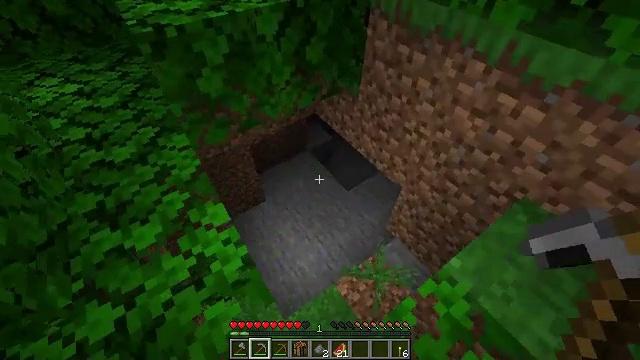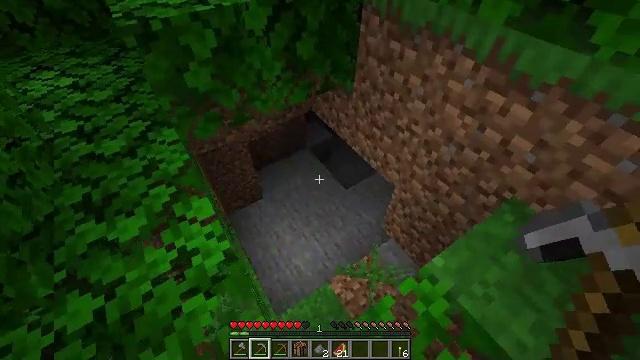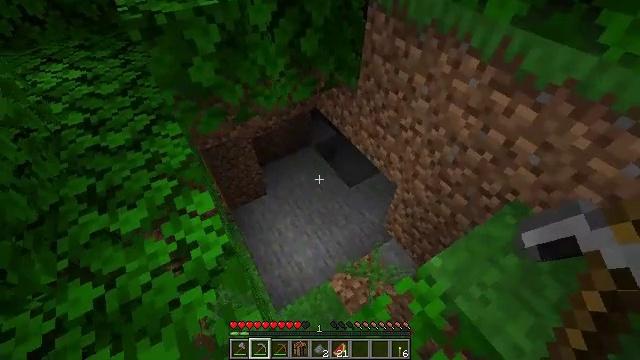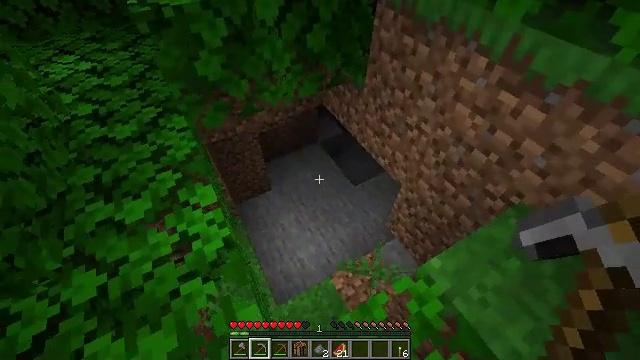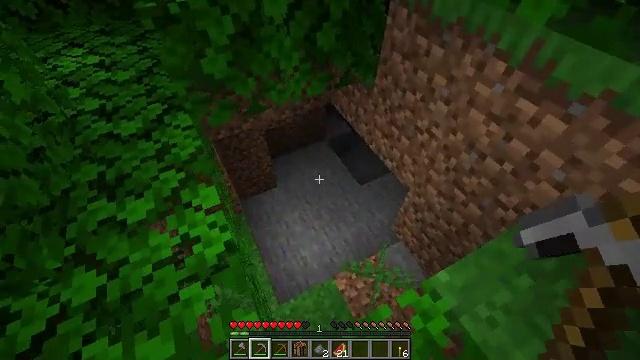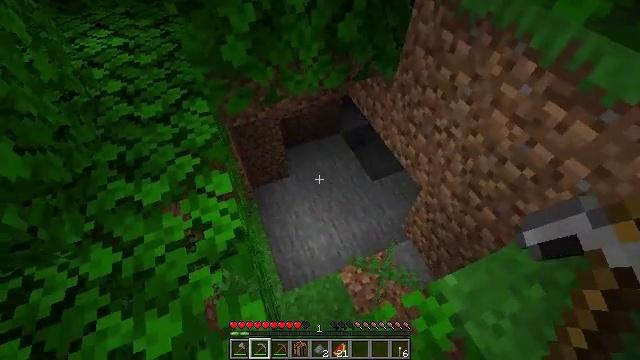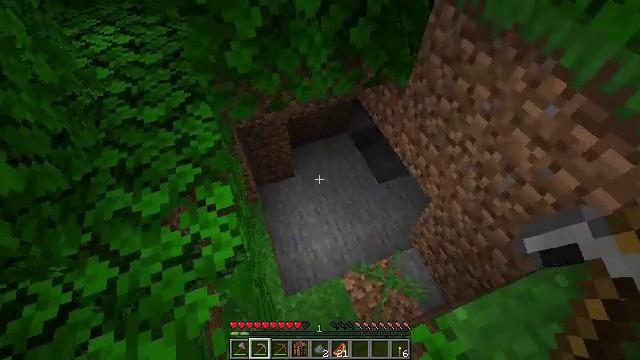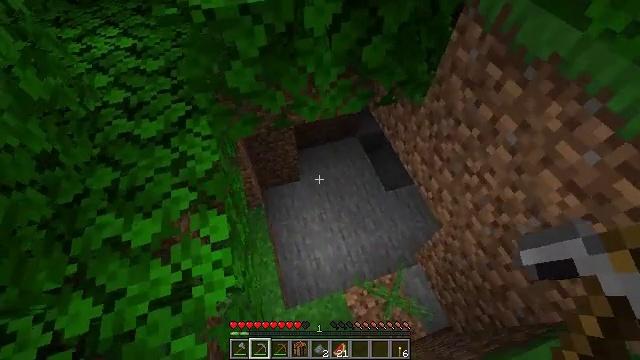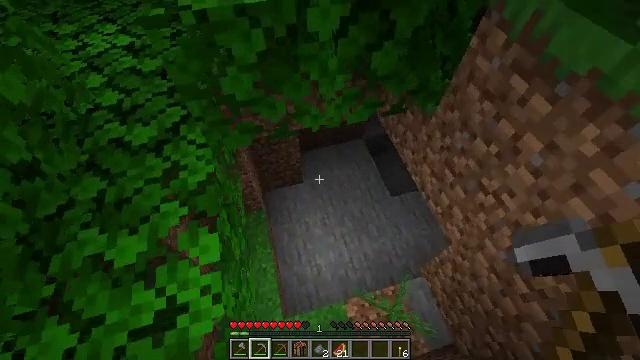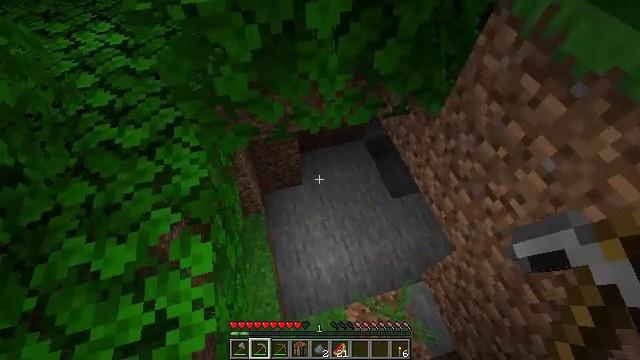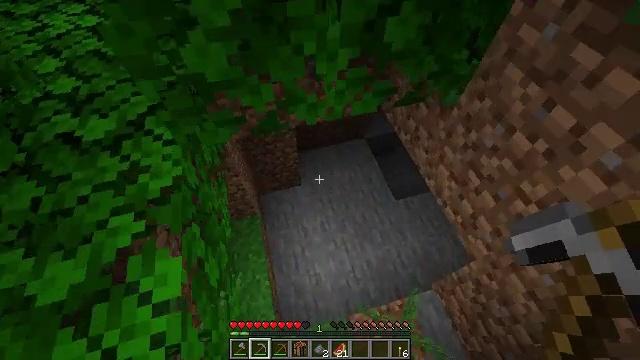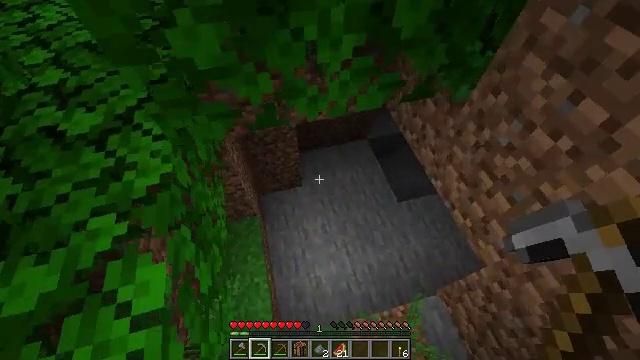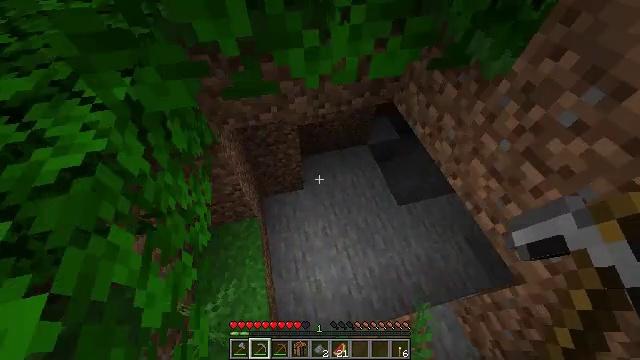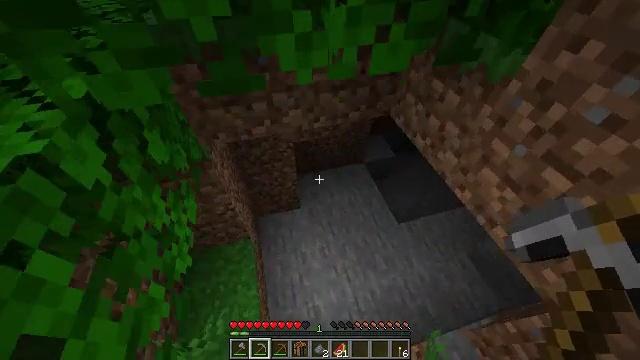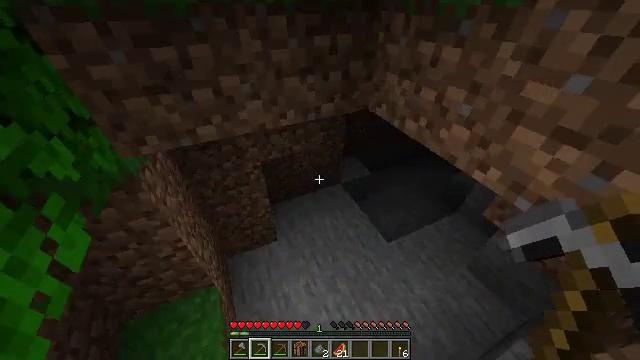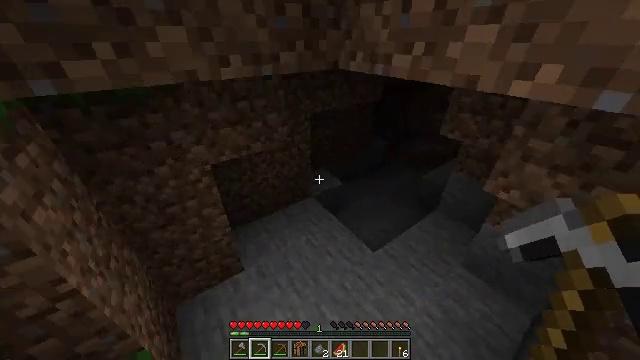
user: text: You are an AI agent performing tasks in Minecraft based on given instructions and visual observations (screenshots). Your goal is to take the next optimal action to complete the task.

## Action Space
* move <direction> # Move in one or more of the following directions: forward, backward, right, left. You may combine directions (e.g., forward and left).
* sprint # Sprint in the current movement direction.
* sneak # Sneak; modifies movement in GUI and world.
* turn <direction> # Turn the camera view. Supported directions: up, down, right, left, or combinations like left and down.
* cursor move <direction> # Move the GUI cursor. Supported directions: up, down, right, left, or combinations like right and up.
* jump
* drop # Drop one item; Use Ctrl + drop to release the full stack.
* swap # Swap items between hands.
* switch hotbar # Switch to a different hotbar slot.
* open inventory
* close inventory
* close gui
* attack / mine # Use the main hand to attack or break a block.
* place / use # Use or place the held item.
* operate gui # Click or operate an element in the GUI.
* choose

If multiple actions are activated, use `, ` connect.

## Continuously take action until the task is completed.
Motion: motion action
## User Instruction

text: Mine the grass in the plains.
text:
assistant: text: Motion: turn left
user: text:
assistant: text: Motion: turn left
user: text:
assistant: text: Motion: turn left
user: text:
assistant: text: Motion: move forward, turn left
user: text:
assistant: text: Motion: move forward, turn left and down
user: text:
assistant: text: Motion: move forward, turn left and down
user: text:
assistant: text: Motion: move forward, turn left and down
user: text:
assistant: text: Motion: move forward, turn left
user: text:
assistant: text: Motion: move forward
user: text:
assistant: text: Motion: move forward, sprint
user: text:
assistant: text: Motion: move forward, sprint
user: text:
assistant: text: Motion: move forward, sprint, turn up
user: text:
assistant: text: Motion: move forward, sprint, turn right and up
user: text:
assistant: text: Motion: move forward, sprint, turn right and up
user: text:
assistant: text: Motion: move forward, sprint, turn right and up
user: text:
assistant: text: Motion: move forward, sprint, turn right and up
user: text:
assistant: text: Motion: move forward, sprint, turn right and up
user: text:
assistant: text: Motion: move forward, sprint, turn right and up
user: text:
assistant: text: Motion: move forward, sprint, turn right and up
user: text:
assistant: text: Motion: move forward, sprint, turn right and up
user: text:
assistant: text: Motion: move forward, sprint
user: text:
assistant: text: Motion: move forward, sprint, turn right
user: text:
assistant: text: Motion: move forward, sprint, turn right
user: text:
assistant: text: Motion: move forward, sprint, turn right and up
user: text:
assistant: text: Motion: move forward, sprint, turn right
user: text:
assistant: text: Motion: move forward, sprint
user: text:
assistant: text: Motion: move forward, sprint
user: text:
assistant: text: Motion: move forward, sprint
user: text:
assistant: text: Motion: move forward, sprint
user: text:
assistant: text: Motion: move forward, sprint, turn right